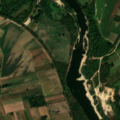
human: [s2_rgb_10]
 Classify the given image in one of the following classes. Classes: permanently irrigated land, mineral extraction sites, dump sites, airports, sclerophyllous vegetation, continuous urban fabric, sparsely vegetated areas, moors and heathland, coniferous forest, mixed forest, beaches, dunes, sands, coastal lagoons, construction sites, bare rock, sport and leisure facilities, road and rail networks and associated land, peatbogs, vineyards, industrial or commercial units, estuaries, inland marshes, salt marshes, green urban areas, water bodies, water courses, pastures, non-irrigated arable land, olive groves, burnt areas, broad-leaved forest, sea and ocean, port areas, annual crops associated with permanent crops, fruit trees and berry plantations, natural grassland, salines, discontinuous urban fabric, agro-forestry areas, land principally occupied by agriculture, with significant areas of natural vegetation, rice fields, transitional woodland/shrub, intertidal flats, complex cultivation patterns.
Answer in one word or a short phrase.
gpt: non-irrigated arable land, land principally occupied by agriculture, with significant areas of natural vegetation, broad-leaved forest, transitional woodland/shrub, water courses